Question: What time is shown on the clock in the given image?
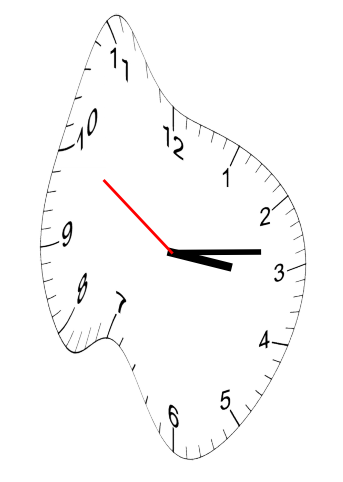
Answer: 03:13:50